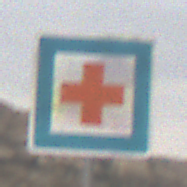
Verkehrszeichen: ErsteHilfe
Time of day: MorningAfternoon
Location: Outdoor (Nature)
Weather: Overcast
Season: NotSpecified
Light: Natural